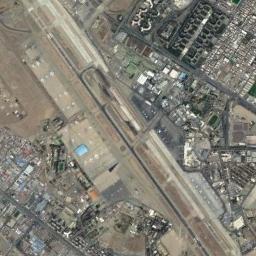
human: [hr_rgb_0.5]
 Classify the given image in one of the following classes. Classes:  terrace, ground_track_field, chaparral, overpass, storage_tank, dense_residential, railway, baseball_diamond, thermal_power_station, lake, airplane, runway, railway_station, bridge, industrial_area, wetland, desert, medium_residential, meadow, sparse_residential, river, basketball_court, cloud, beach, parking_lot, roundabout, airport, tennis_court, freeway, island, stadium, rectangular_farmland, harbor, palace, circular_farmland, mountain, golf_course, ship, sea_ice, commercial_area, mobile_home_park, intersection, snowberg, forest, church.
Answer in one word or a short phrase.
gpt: airport